Question: I am trying to import a python module to another (both in the same directory).
However it is only visible globally and not within the class definition as this screenshot shows:

What could be wrong?
Thanks!
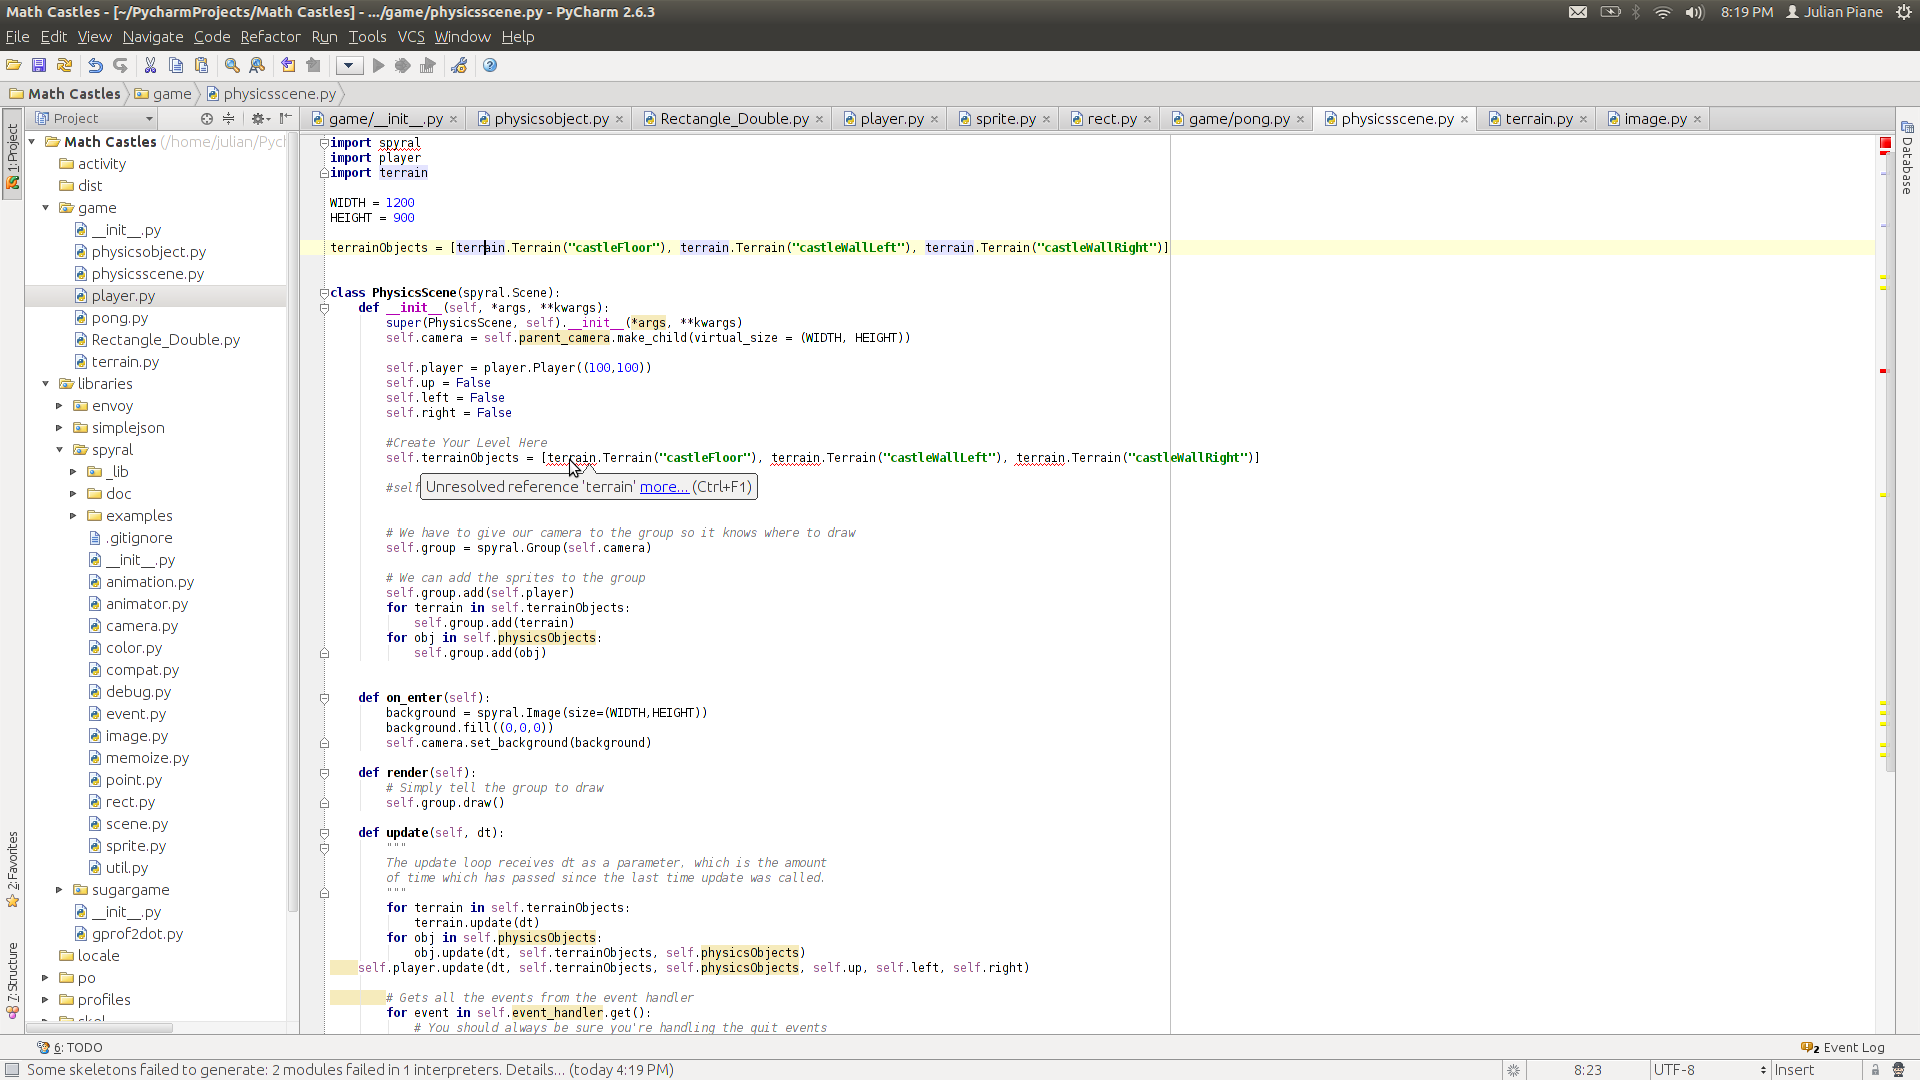
Answer: This is because you have used 'terrain' as a local variable later in the '__init__' methods code. Use a different variable name.